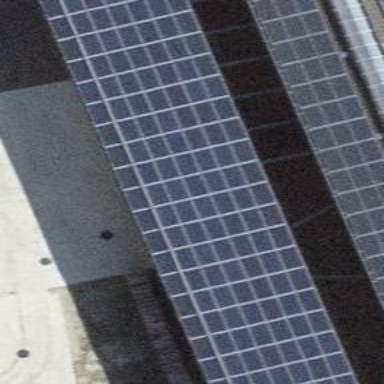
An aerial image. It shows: Solar power generator using photovoltaic method with solar photovoltaic panel types.